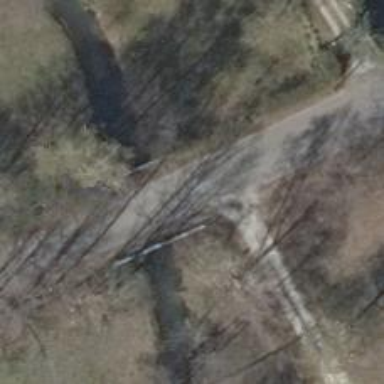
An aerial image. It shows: Paved unclassified road with bridge.